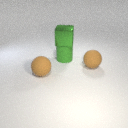
large brown rubber sphere to the left of large green rubber cylinder